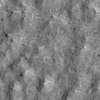
Label: not_dusty